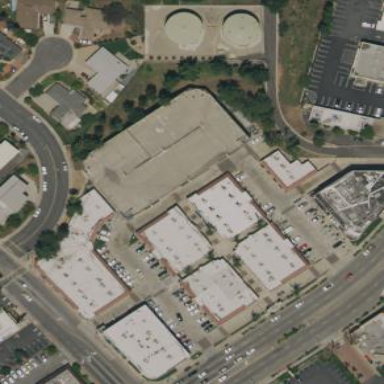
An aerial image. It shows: Retail building.